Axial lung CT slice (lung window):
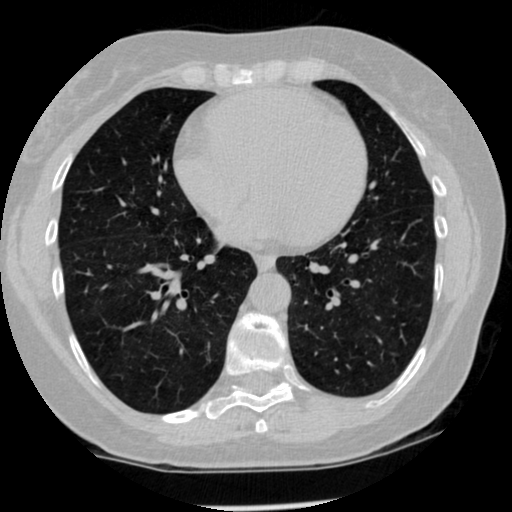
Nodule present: no